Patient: sex F, age 26
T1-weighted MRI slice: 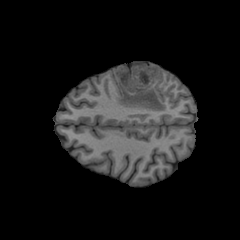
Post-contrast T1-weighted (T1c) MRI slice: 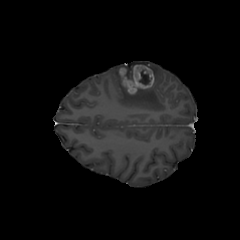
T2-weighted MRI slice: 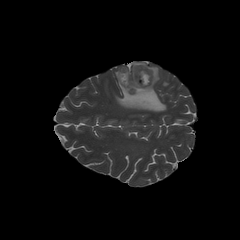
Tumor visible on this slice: yes
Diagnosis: Glioblastoma, IDH-wildtype
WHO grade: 4